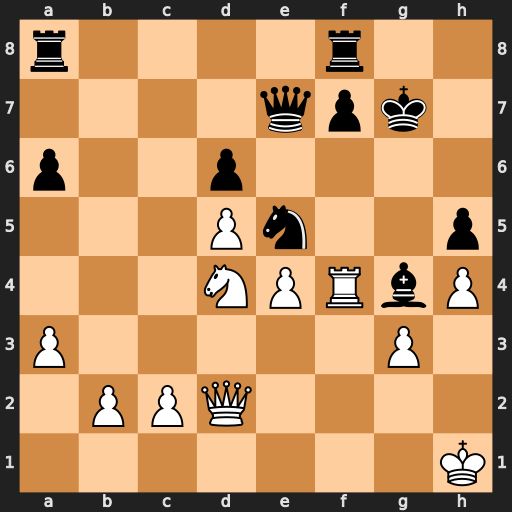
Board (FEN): r4r2/4qpk1/p2p4/3Pn2p/3NPRbP/P5P1/1PPQ4/7K
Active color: w
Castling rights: -
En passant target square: -
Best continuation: Rxg4+ Nxg4 Nf5+ Kh7 Nxe7